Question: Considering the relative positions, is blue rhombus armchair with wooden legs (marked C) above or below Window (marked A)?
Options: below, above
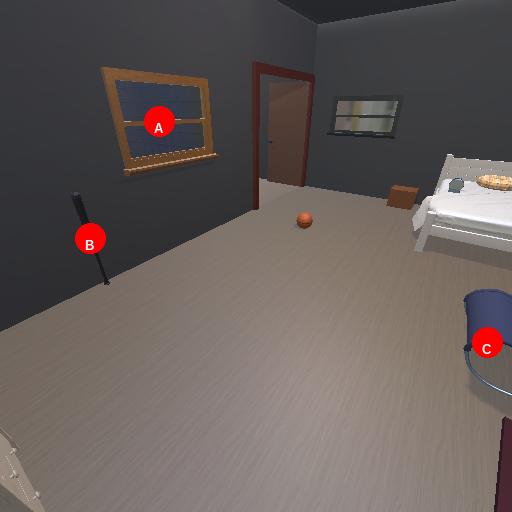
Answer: below